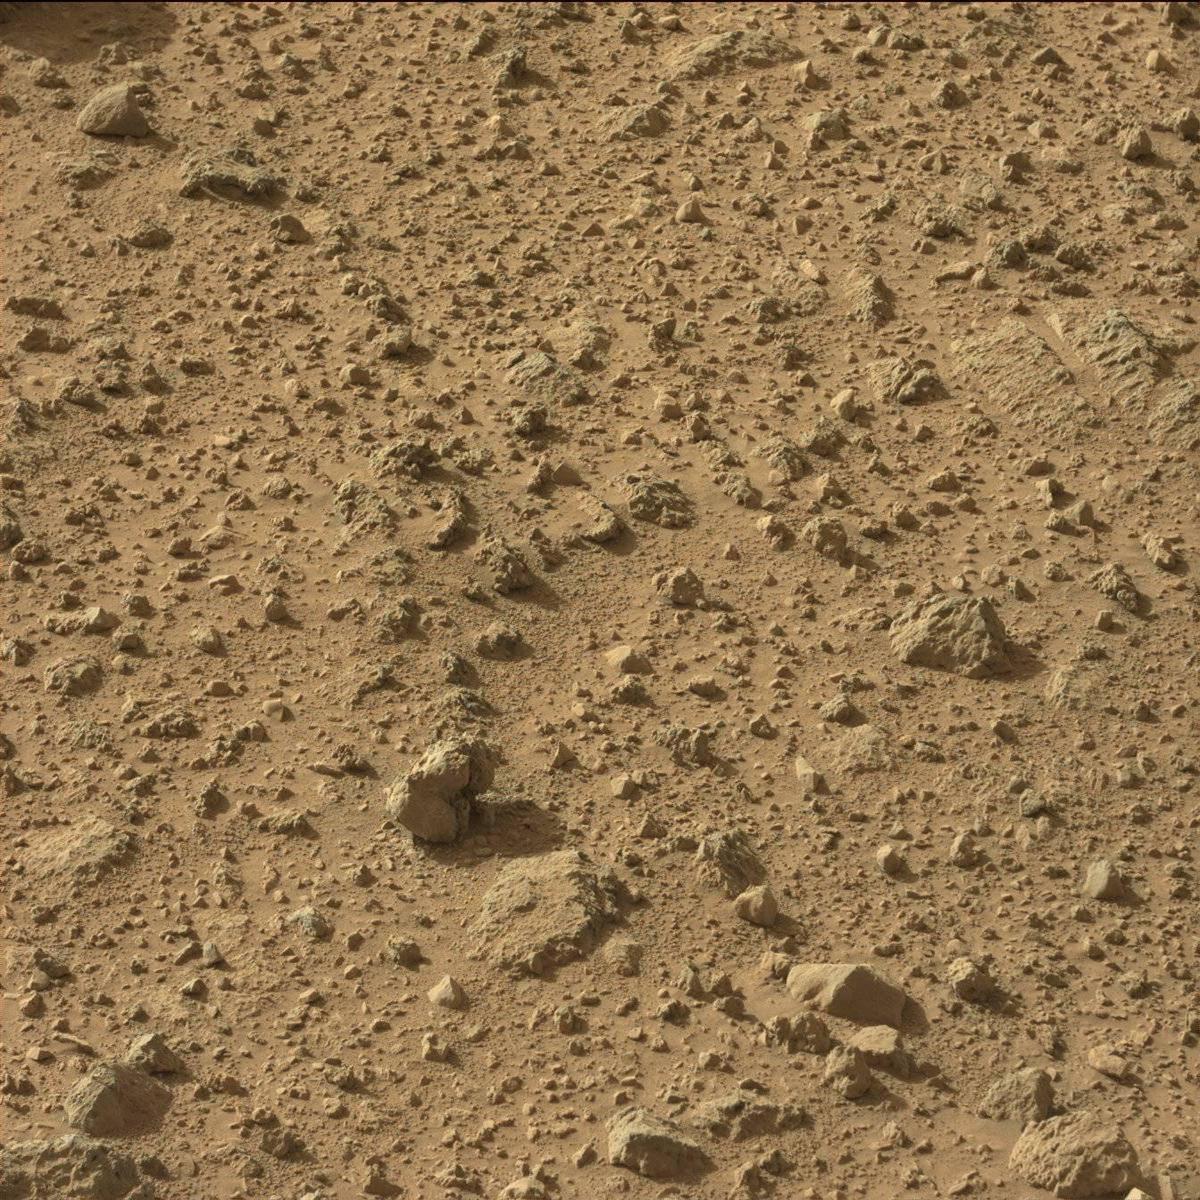
Terrain classes present: Bedrock, Rock, Sand / Soil